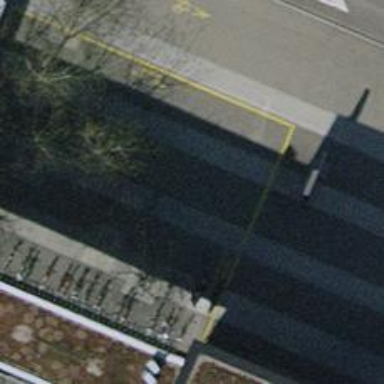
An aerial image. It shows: Motorcycle parking area.